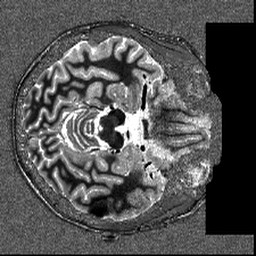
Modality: T1map
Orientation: axial
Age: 23
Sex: female